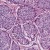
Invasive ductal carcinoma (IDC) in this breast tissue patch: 1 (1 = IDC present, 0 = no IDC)